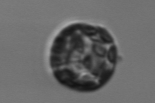
Label: Thalassiosira